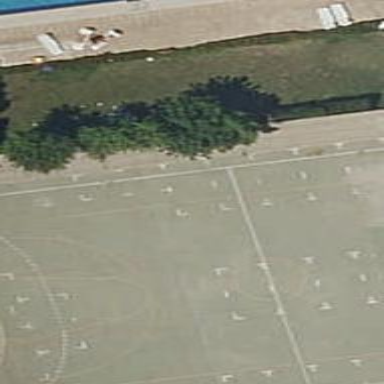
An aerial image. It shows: Pitch designated for team handball.